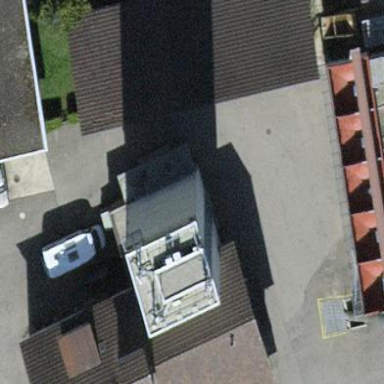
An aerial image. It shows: Commercial building.